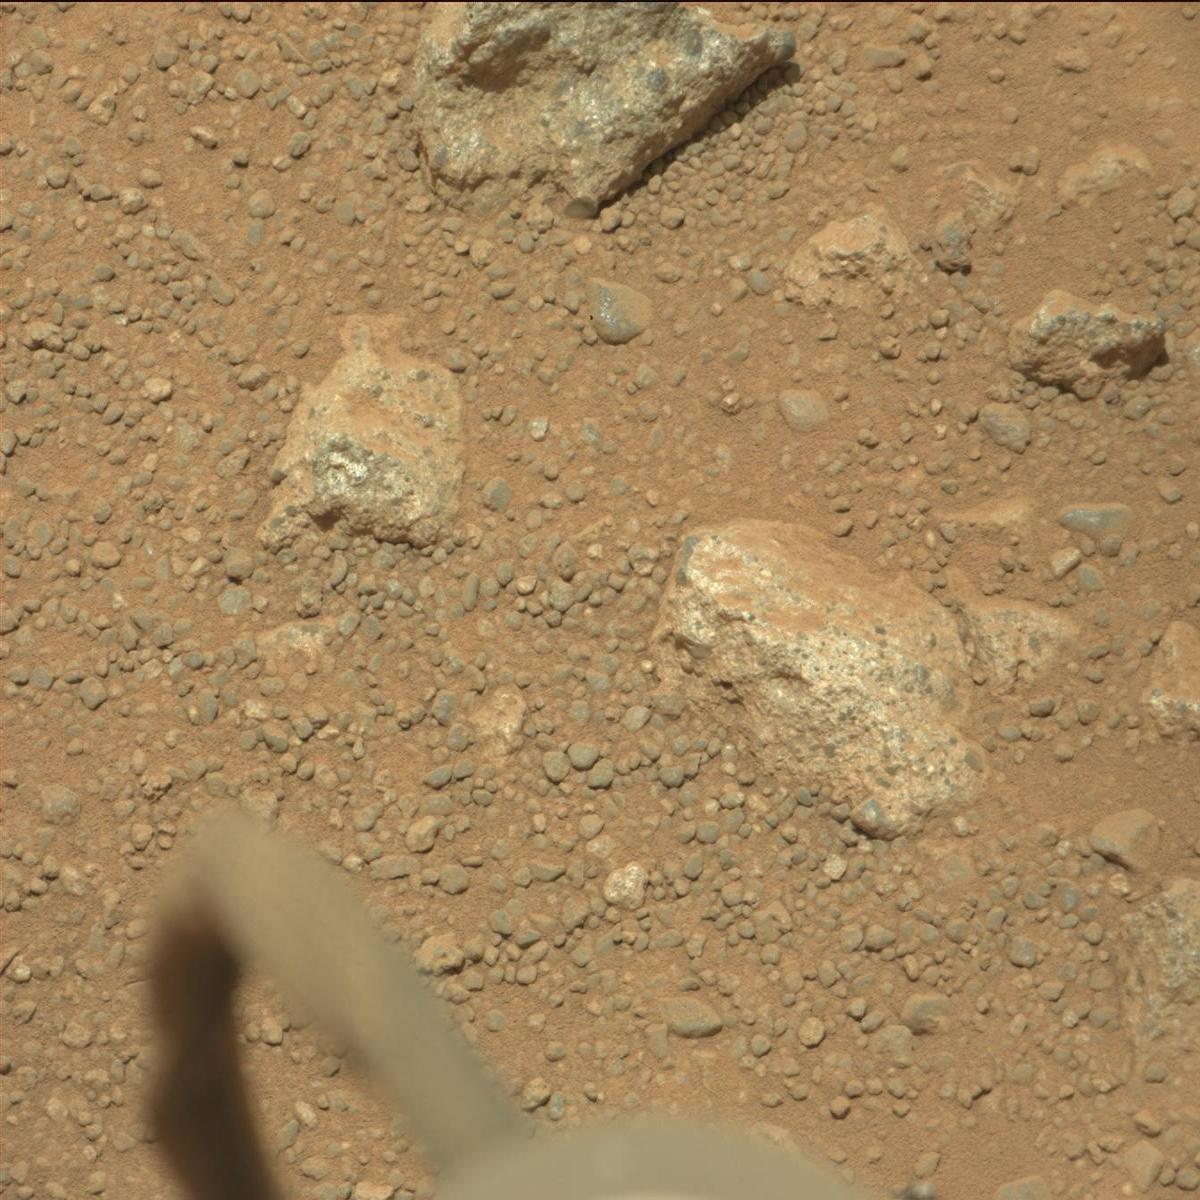
Terrain classes present: Bedrock, Rock, Rover, Sand / Soil